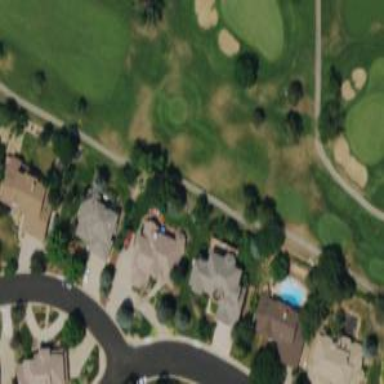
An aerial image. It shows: Path for golf carts.